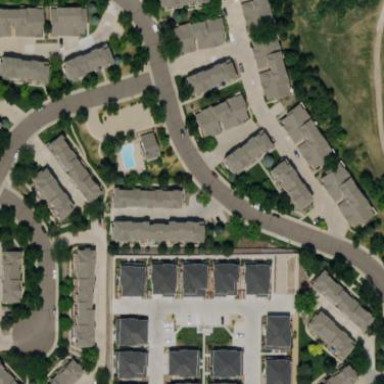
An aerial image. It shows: Residential area consisting of condominiums.